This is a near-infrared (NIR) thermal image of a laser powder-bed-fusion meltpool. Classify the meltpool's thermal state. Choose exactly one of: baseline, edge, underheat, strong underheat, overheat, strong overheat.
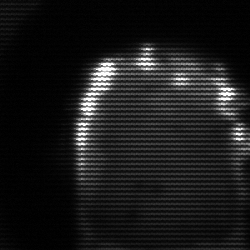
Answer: baseline